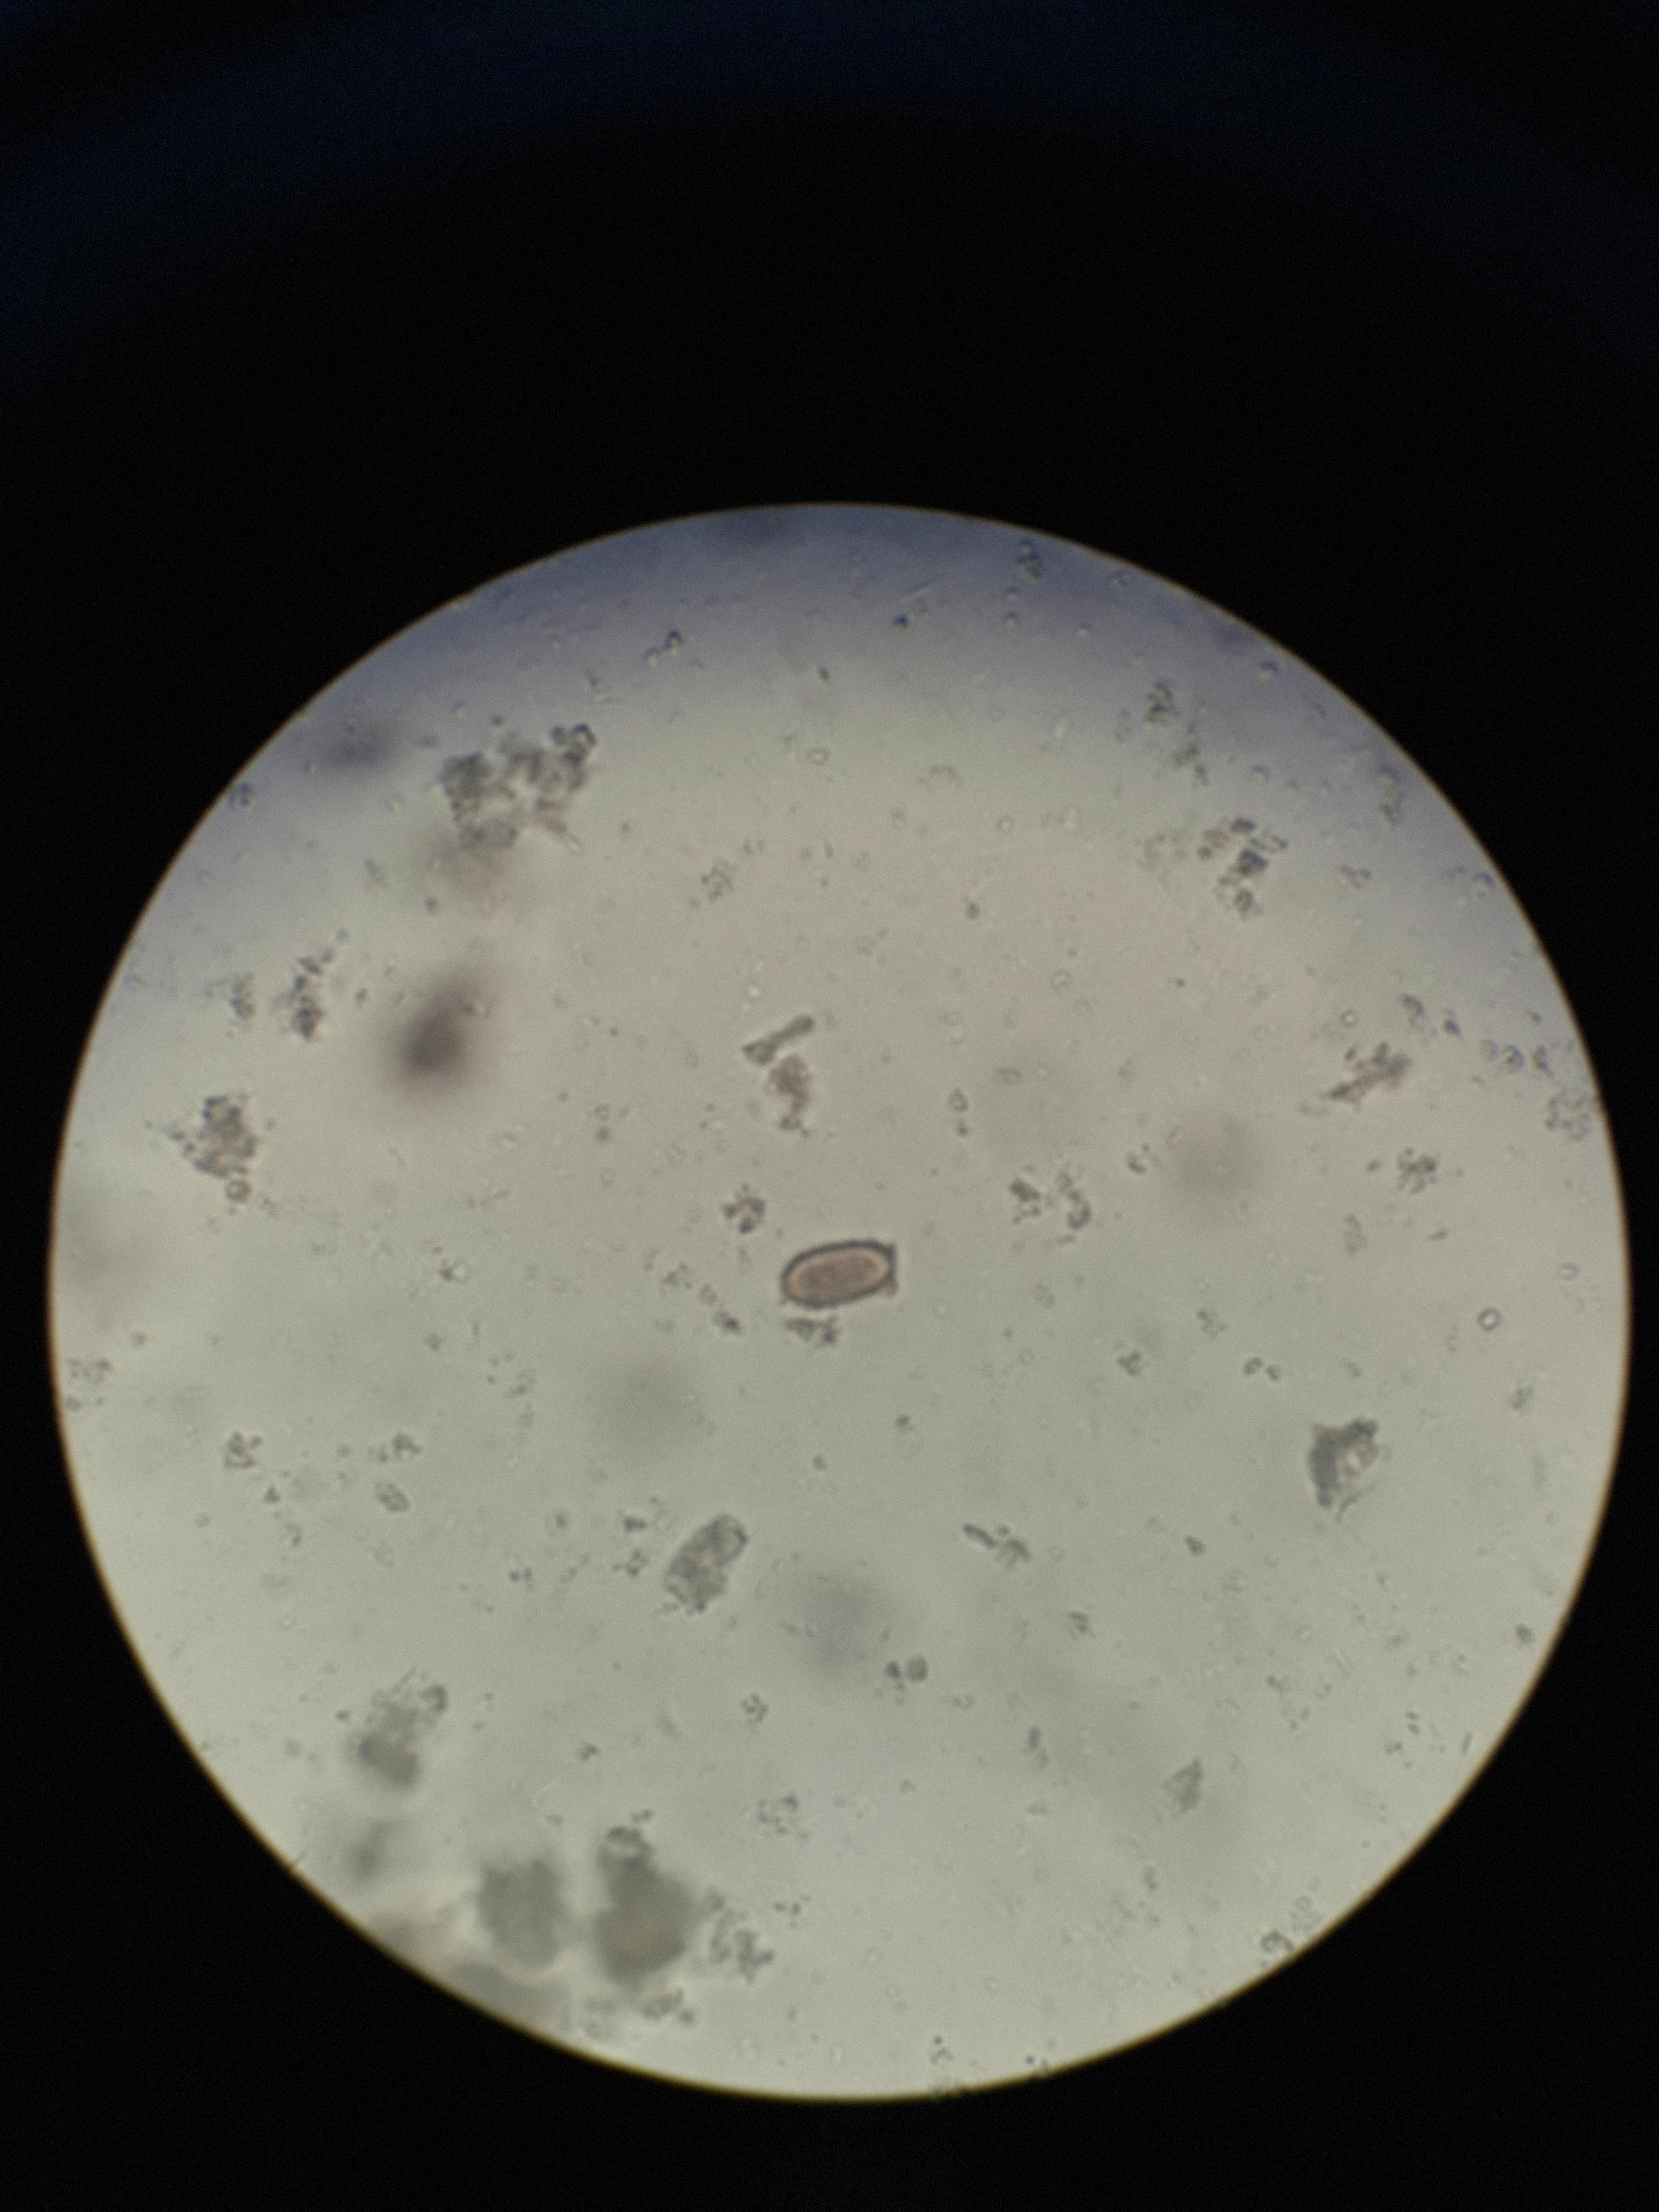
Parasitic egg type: Capillaria philippinensis